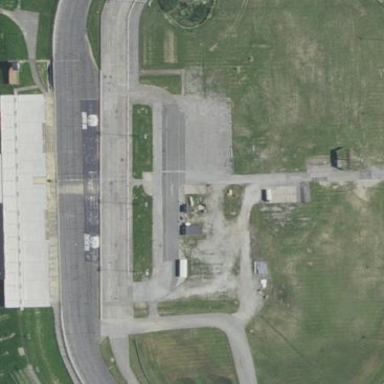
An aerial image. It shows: Motor sport raceway.